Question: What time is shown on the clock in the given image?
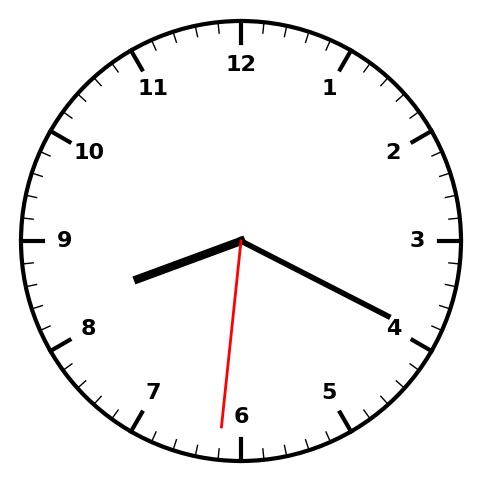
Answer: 08:19:31